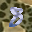
Label: 8